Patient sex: M
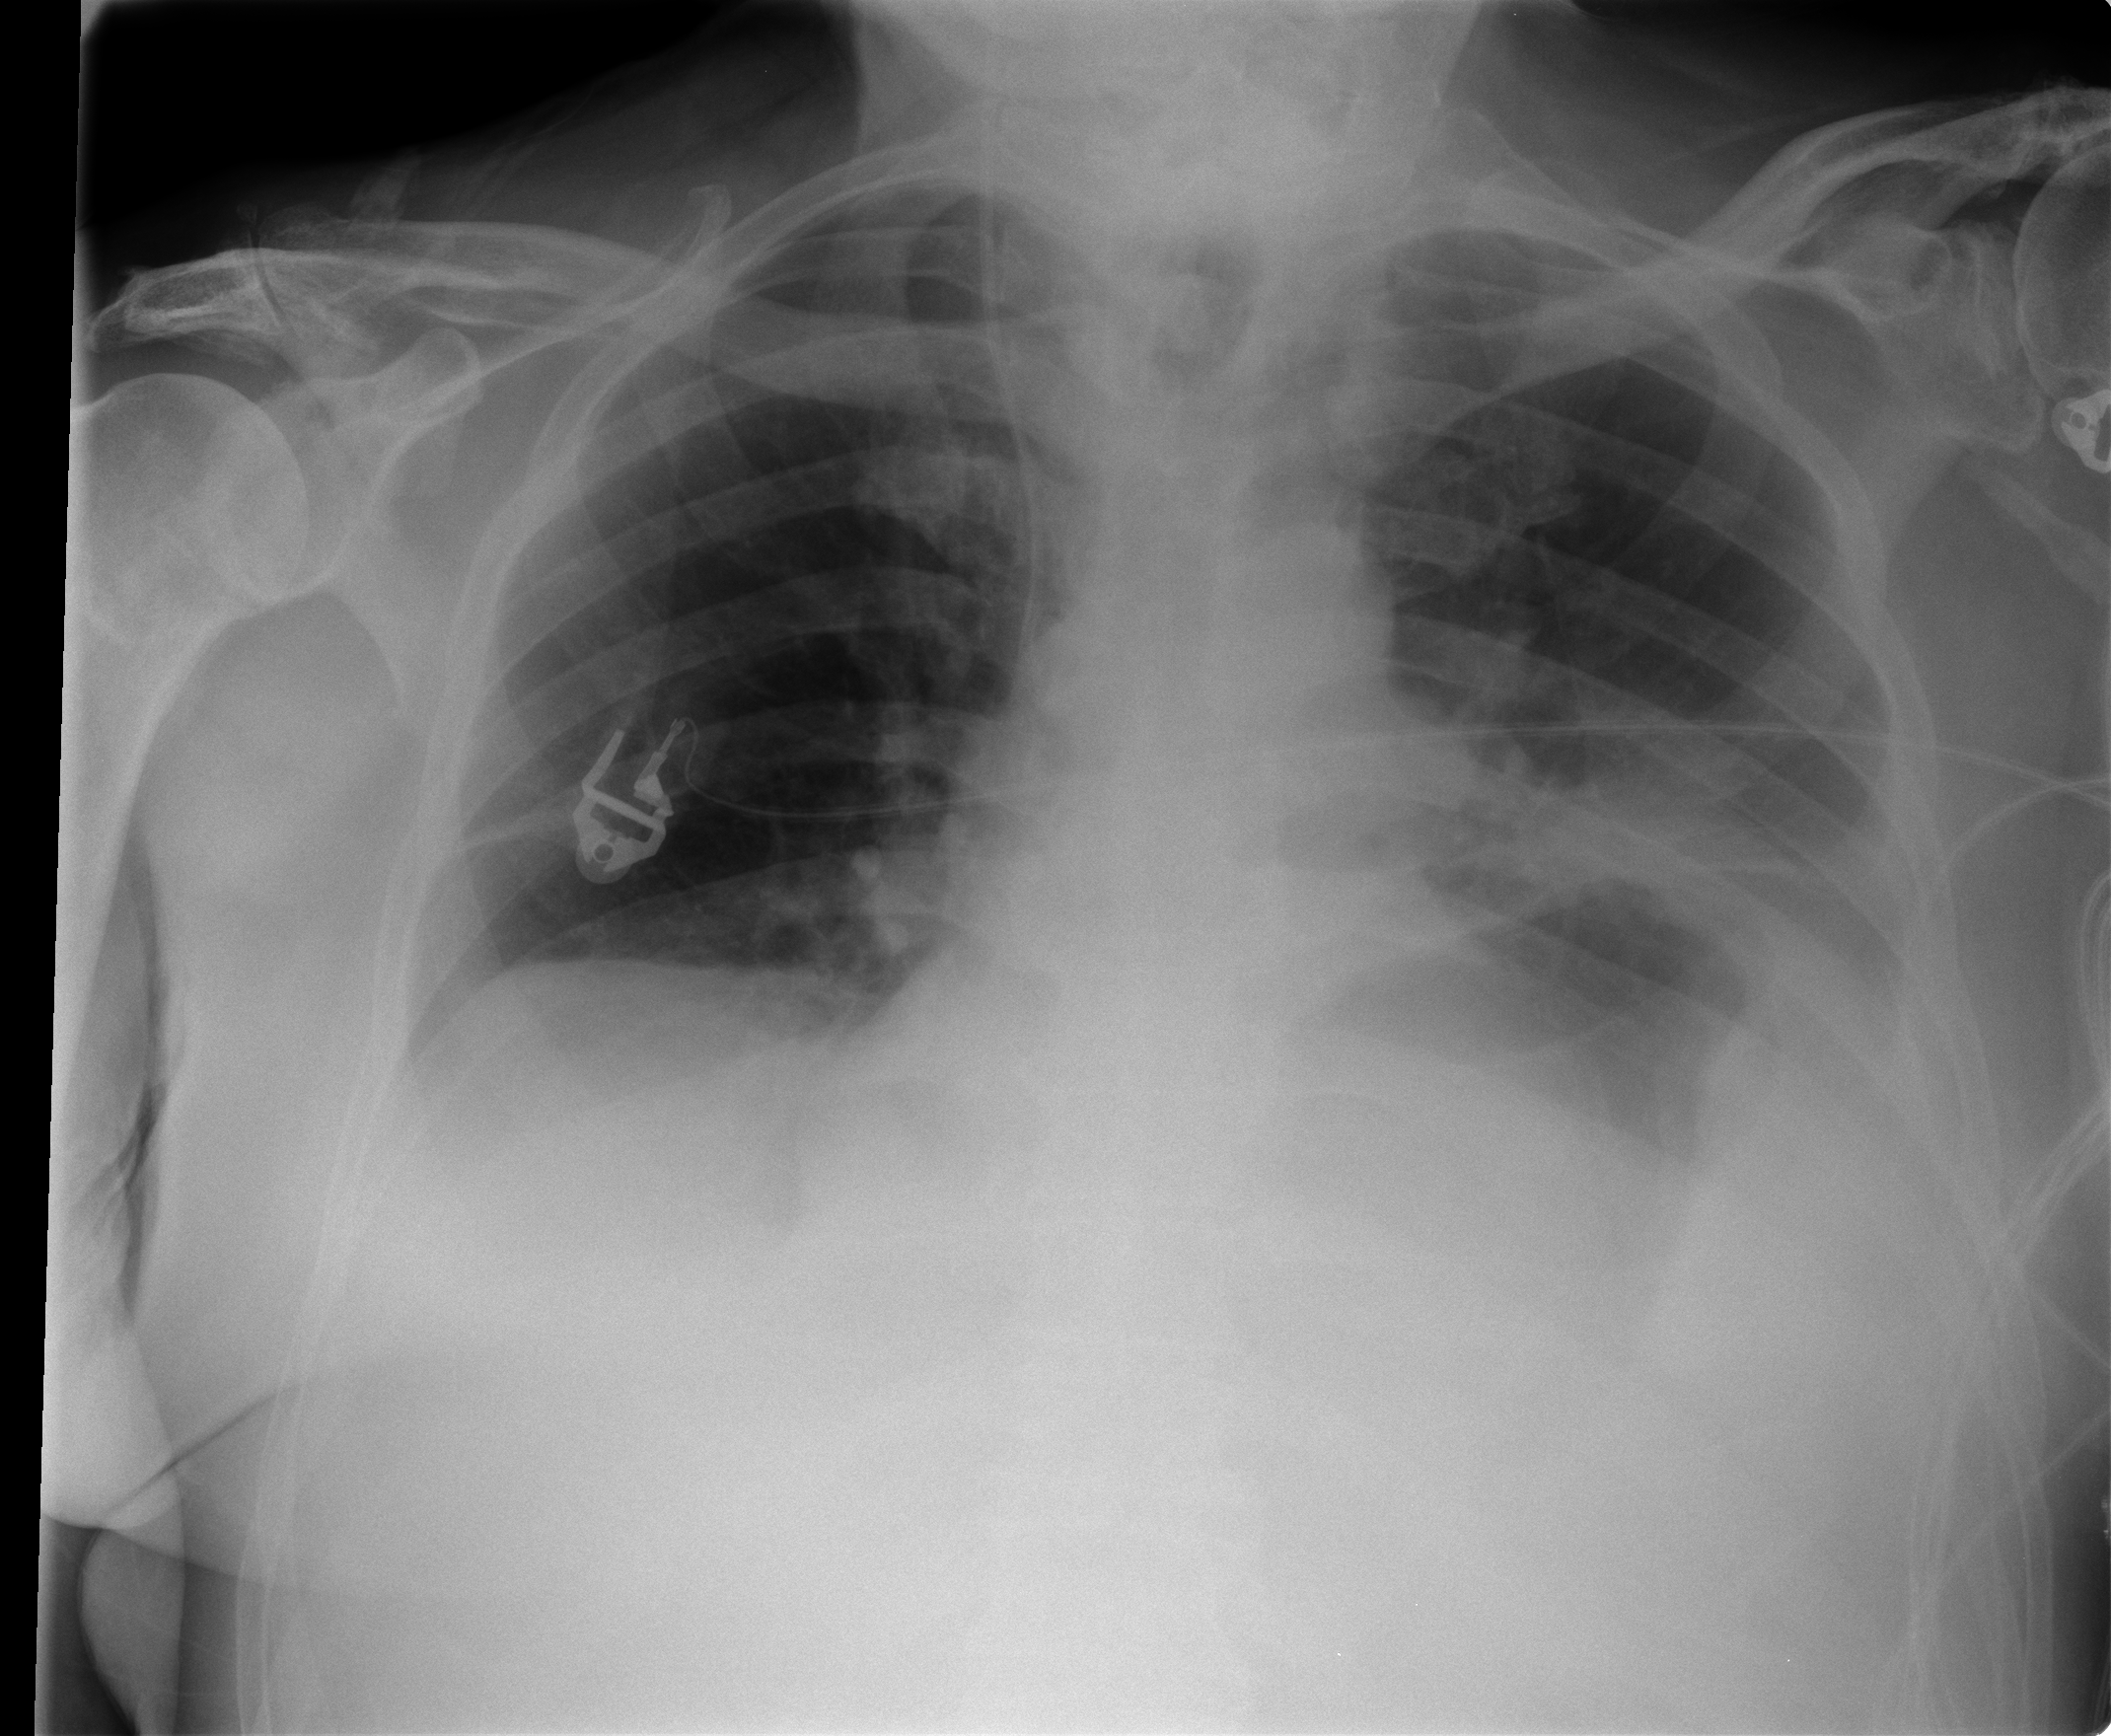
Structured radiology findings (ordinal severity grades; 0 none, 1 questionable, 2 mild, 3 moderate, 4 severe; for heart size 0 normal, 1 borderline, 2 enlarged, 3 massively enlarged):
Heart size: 2
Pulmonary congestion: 0
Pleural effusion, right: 0
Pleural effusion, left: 2
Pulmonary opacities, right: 0
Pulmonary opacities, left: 2
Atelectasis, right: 2
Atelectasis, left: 2